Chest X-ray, AP view. Patient: 30 years old, sex M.
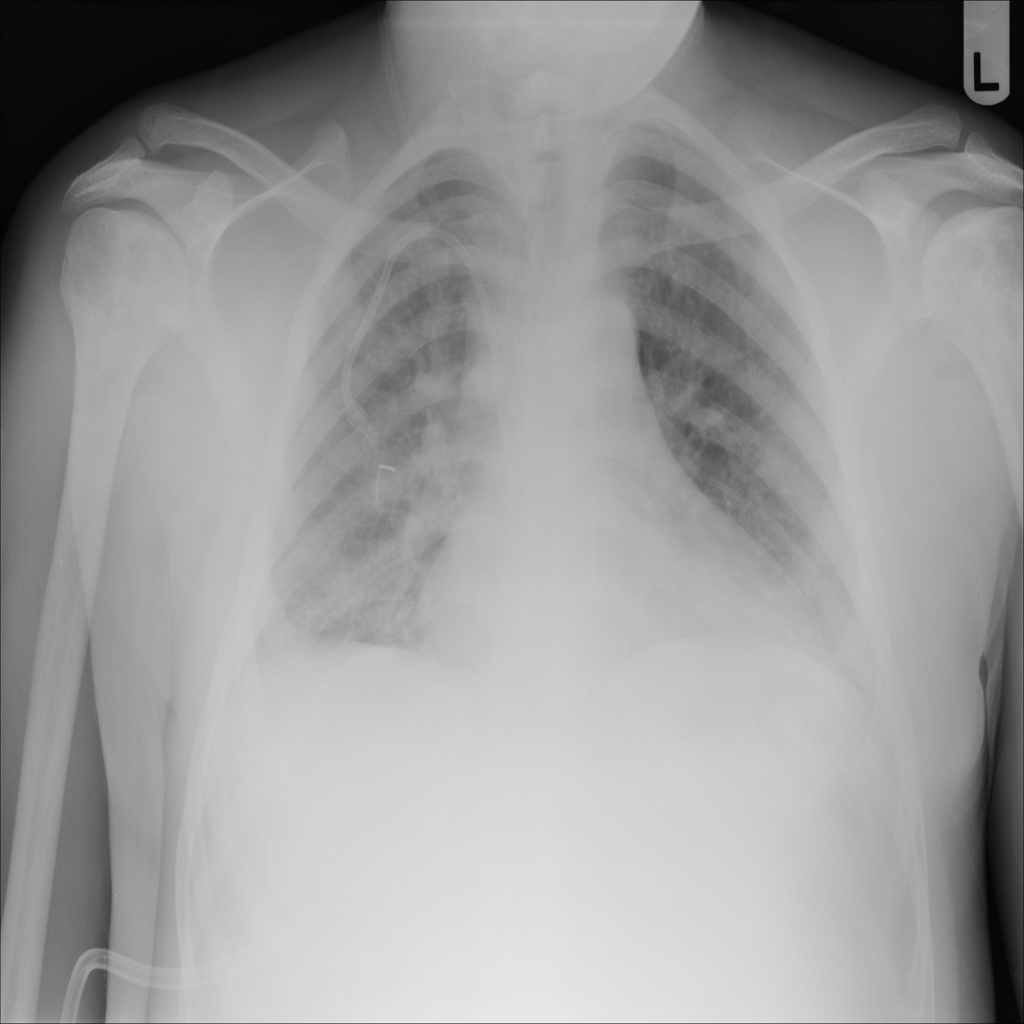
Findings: Infiltration